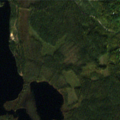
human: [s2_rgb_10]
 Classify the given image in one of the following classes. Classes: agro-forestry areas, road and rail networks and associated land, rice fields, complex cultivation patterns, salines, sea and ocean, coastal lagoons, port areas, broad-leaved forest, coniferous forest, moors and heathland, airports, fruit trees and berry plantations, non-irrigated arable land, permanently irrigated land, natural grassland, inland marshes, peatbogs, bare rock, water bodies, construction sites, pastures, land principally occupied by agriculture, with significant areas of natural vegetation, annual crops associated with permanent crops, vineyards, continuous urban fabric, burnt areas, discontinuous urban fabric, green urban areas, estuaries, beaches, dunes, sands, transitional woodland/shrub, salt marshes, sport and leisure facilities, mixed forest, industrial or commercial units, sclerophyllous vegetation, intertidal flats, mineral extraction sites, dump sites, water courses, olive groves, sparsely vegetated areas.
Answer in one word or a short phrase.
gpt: coniferous forest, transitional woodland/shrub, water bodies